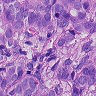
Metastatic tissue present: yes